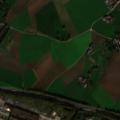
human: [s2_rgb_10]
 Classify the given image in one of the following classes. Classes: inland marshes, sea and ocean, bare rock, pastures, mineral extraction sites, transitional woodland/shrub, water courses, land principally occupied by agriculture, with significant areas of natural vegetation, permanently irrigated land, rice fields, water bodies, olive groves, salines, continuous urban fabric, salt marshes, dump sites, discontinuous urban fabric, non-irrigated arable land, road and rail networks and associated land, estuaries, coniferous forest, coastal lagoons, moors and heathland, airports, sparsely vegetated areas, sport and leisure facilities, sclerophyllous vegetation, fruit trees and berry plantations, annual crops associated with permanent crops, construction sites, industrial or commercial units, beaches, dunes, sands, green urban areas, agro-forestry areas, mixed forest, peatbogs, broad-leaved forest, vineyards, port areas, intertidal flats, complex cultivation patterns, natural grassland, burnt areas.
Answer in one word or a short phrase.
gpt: discontinuous urban fabric, industrial or commercial units, non-irrigated arable land, complex cultivation patterns